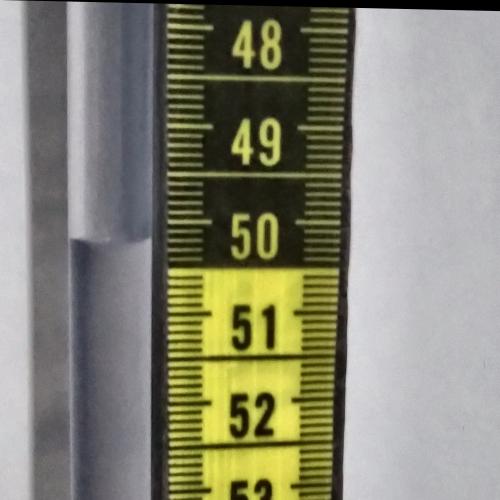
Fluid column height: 50.2 cm